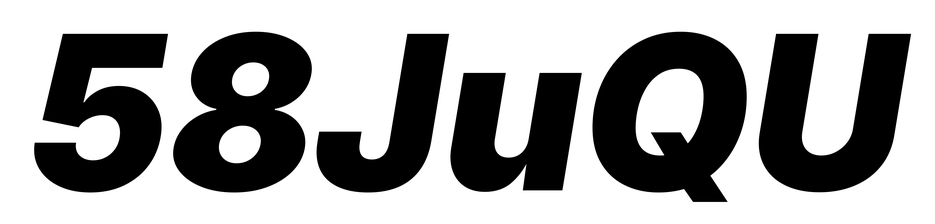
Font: Inter-Italic_Black_Italic